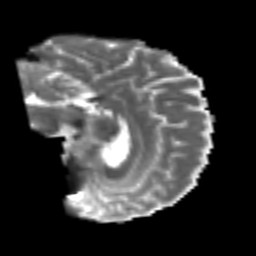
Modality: T2w
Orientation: sagittal
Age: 53
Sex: male
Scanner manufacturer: siemens
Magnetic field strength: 3 T
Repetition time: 4.999 s
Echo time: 0.07946 s